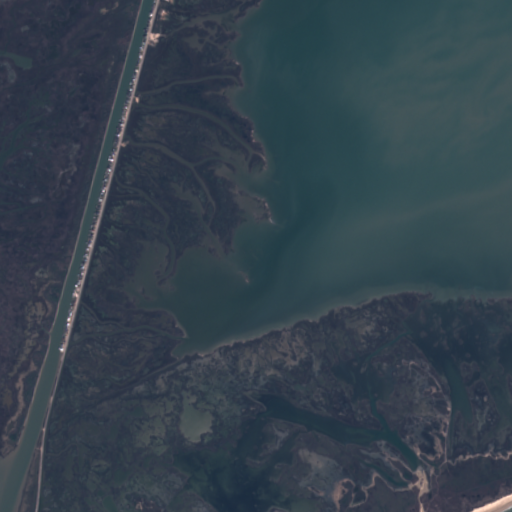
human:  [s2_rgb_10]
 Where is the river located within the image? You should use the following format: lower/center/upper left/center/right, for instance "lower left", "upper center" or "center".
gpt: The river is located in the left of the image.
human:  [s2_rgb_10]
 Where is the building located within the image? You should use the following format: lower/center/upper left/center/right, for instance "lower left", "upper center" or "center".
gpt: The building is located in the left of the image.
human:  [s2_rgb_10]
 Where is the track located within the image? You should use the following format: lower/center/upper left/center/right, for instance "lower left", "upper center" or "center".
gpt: There is no track in the image.